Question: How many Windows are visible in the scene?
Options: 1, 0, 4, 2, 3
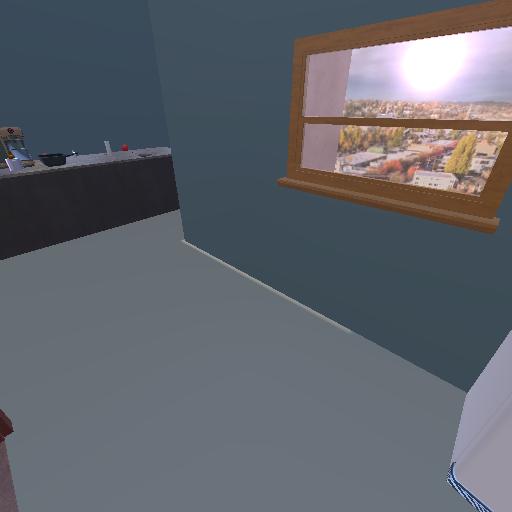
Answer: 1